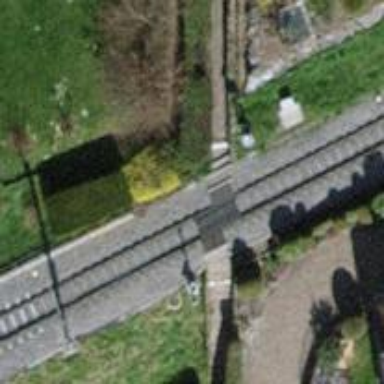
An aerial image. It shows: Crossing for the railway.